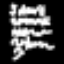
Label: octagon